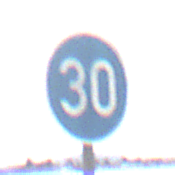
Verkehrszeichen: VorgeschriebeneMindestgeschwindigkeit
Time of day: Midday
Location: Outdoor (Suburban)
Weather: Overcast
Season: NotSpecified
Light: Natural